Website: bh-photo
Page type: billing-address
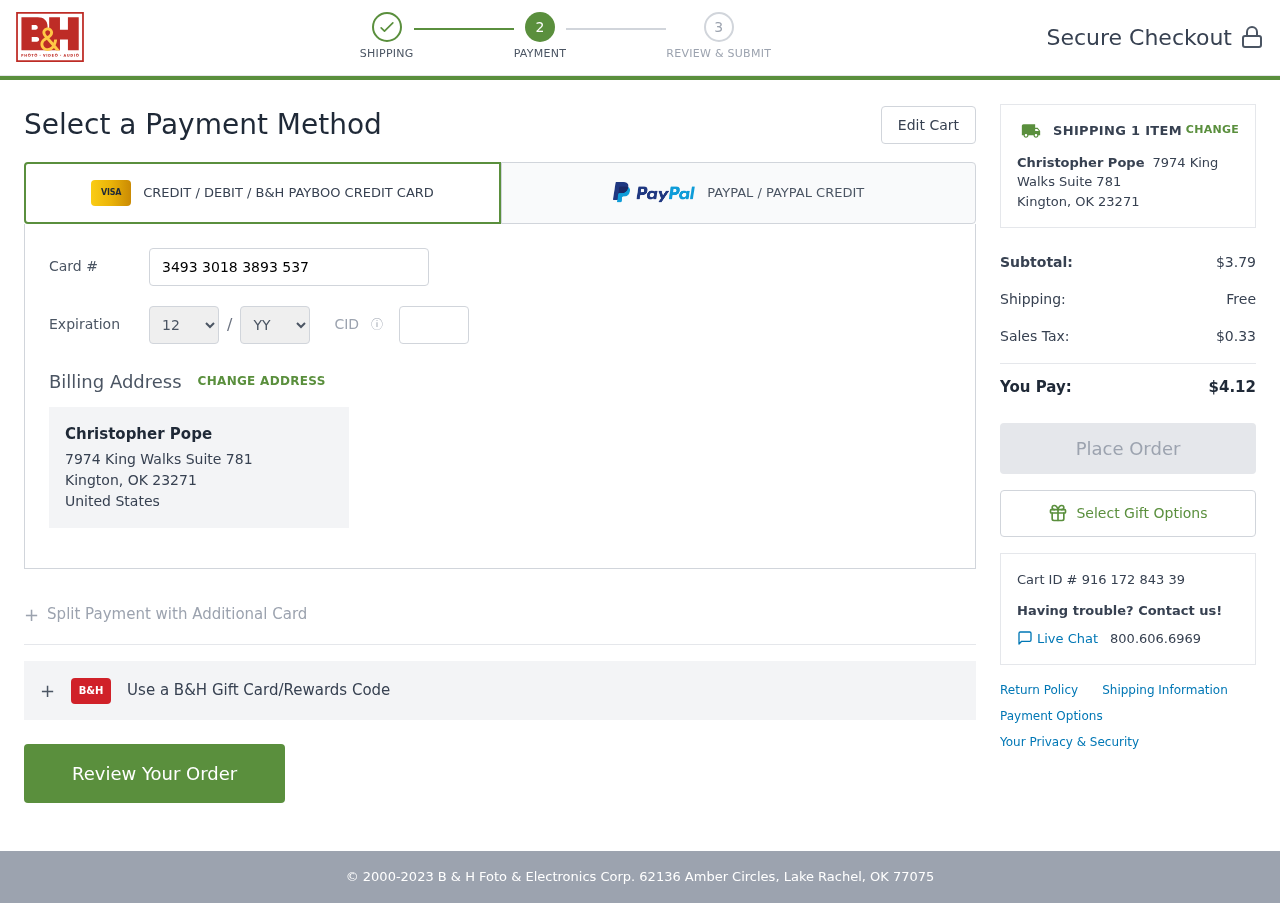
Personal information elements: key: PII_CARD_CVV
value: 7957
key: PII_CARD_EXPIRY_MONTH
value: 12
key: PII_CARD_EXPIRY_YEAR
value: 30
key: PII_CARD_NUMBER
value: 3493 3018 3893 537
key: PII_CITY_STATE_ZIP
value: Kington, OK 23271
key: PII_COUNTRY
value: United States
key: PII_FULLNAME
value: Christopher Pope
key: PII_STREET
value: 7974 King Walks Suite 781
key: PII_FULLNAME2
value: Christopher Pope
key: PII_CITY
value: Kington
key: PII_STATE_ABBR
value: OK
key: PII_POSTCODE
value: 23271
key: PII_POSTCODE_FULL
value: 23271
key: PII_CITY_STATE
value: Kington, OK
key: PII_POSTCODE_NUMERIC
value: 23271
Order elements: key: ORDER_NUM_ITEMS
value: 1
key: ORDER_SUBTOTAL
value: $3.79
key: ORDER_SHIPPING_COST
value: Free
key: ORDER_TAX
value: $0.33
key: ORDER_TOTAL
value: $4.12
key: ORDER_ID
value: Cart ID # 916 172 843 39